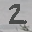
Label: 2